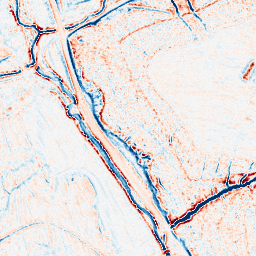
Category: edge_preserving
Decomposition family: bilateral
Decomposition parameters: d: 9
sigma_color: 150
sigma_space: 50
Upsampling method: sinc_blackman
Upsampling parameters: scale: 2
kernel_size: 16
Upsampling scale: 2